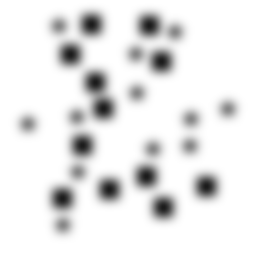
Squares: 12
Triangles: 0
Stars: 12
Total shapes: 24